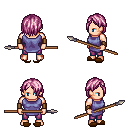
a pixel art fantasy rpg character, male body template, human, light skin, chain tabard jacket, magenta pants, pink bangs hairstyle, leather bracers, brown slippers, spear, four views (front, back, left, right), 2x2 character sprite sheet, small pixel art, hard edges, no anti-aliasing